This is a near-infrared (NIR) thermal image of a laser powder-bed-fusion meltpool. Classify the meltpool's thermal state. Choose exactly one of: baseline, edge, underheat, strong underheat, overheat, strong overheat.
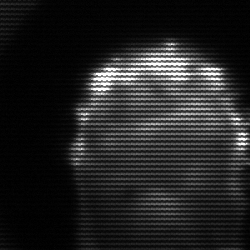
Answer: baseline